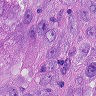
Metastatic tissue present: yes